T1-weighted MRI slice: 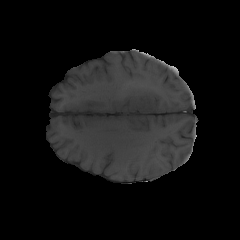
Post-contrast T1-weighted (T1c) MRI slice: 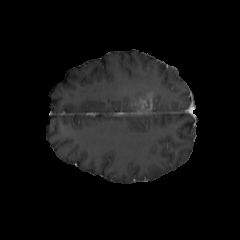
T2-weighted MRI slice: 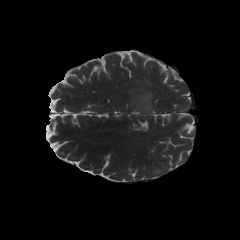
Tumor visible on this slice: yes